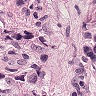
Metastatic tissue present: yes